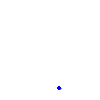
Particle: kaon